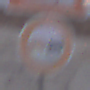
Verkehrszeichen: Ueberholverbot
Zusatzzeichen oben: EinseitigVerengteFahrbahnRechts
Umgebung: Outdoor, Suburban
Tageszeit: SunriseSunset
Wetter: PartlyCloudy
Licht: Natural
Jahreszeit: NotSpecified
Kontrast: LowContrast